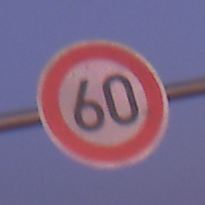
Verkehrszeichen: Geschwindigkeit60
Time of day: Dawn
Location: Outdoor (Nature)
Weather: PartlyCloudy
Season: NotSpecified
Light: Natural